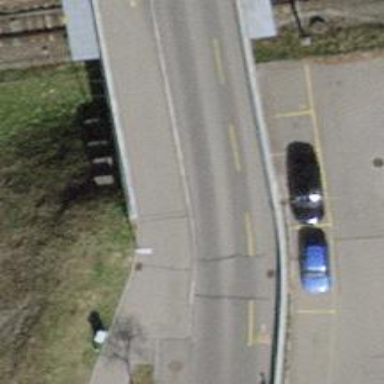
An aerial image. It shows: Asphalt footway on bridge with sidewalk.